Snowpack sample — Buffalo Mountain, Silverthorne, Colorado, USA (1/25/25, 10:11 AM MST)
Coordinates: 39.6222, -106.1139
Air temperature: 22 °F
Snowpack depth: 110 cm
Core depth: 20 cm
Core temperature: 48.2 °F
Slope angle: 12°, slope face: 102°
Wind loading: high
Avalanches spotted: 0
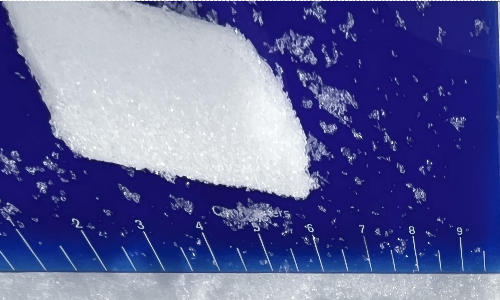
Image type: core
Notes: No avalanches nearby, collected on the outskirts of a fire break 15 meters from the treeline, on way to Buffalo and Red Mountain